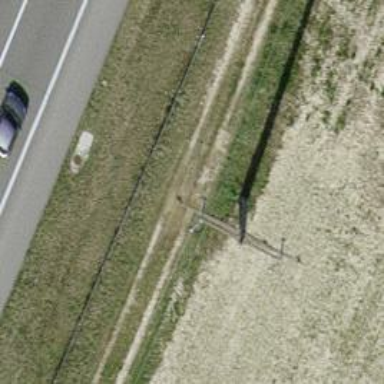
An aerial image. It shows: Power line is depicted.